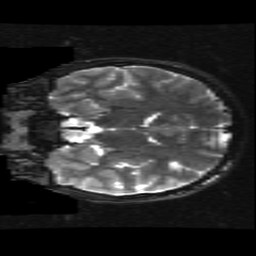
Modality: T2w
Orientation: coronal
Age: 12
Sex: female
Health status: ill
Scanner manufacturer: ge
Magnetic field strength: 3 T
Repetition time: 7.5 s
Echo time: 0.1007 s